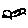
Label: bird